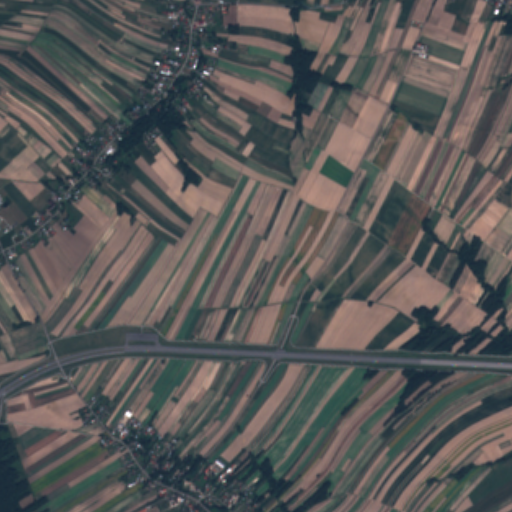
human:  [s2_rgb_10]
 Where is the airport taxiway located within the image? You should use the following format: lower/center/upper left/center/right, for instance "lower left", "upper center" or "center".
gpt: The airport taxiway is located in the lower left of the image.
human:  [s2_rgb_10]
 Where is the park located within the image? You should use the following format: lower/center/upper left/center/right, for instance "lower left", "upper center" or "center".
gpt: The park is located in the upper center of the image.
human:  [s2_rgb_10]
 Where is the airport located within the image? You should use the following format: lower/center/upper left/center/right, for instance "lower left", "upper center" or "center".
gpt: There is no airport in the image.